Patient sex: F
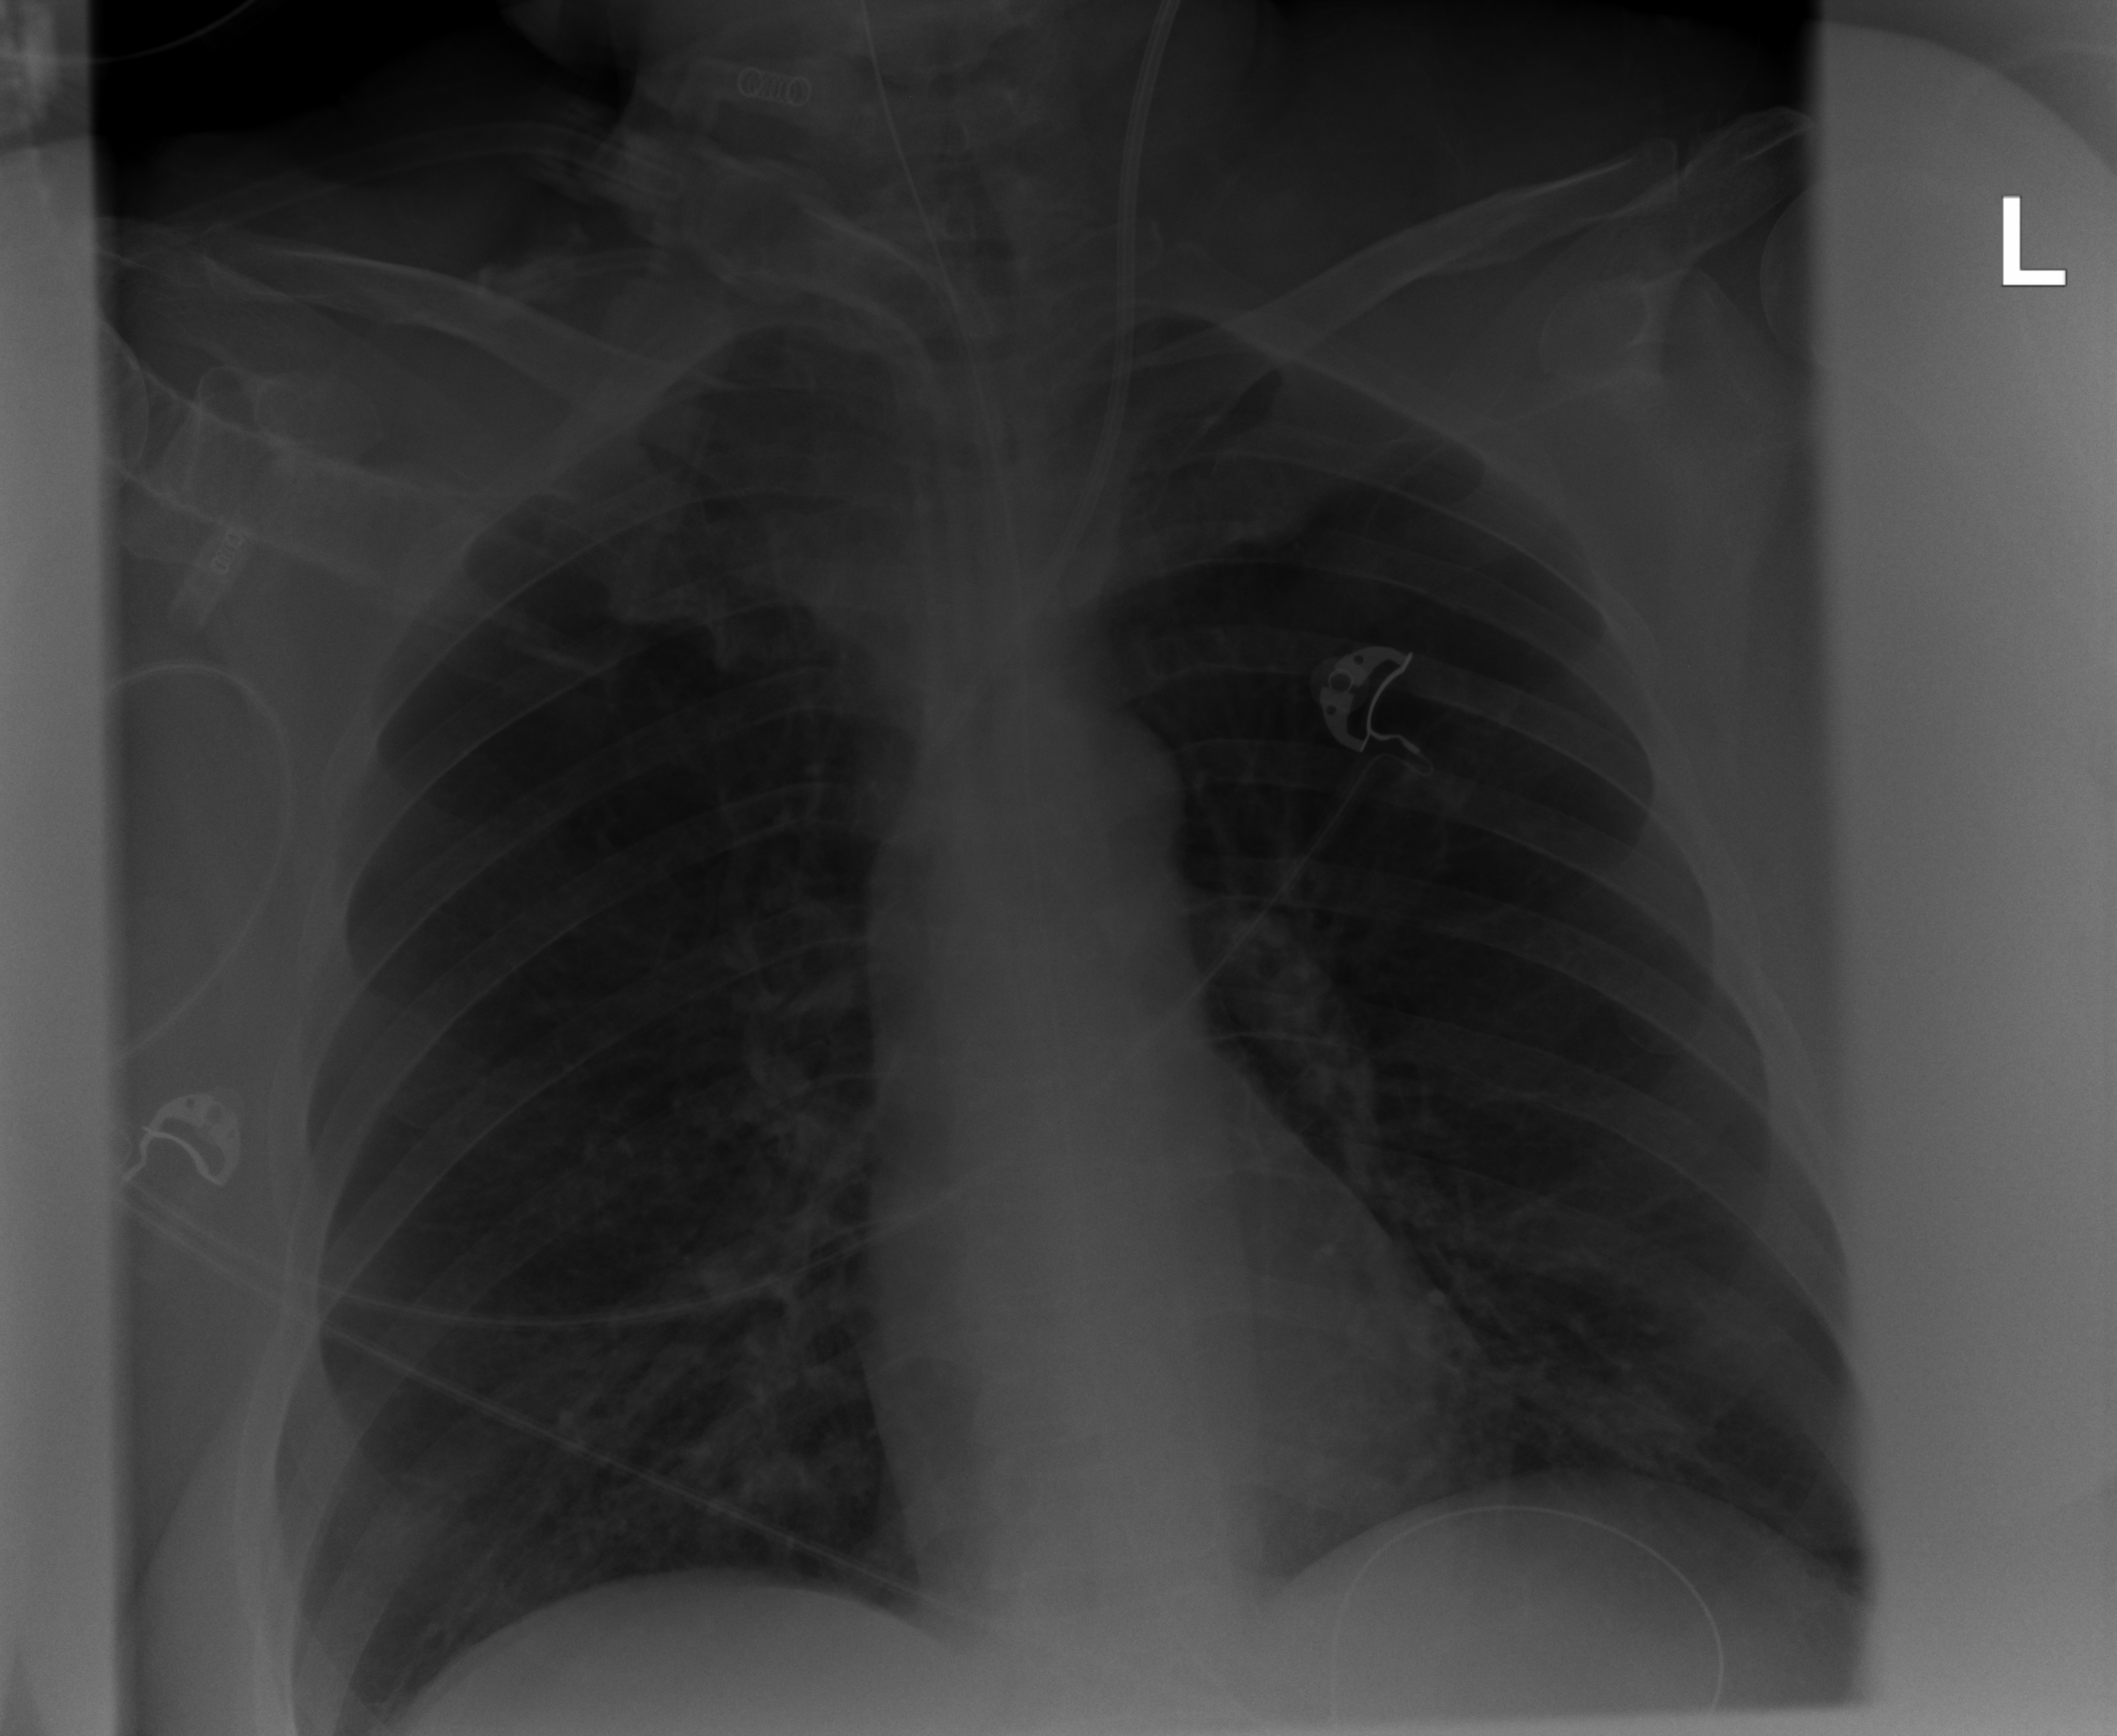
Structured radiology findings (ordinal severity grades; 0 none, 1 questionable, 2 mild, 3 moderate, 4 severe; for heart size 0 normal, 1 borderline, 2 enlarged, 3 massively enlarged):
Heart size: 0
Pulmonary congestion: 0
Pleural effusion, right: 0
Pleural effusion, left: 0
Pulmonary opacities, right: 0
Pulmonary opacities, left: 0
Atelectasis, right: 2
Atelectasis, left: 2